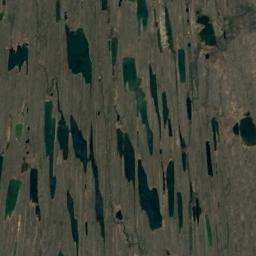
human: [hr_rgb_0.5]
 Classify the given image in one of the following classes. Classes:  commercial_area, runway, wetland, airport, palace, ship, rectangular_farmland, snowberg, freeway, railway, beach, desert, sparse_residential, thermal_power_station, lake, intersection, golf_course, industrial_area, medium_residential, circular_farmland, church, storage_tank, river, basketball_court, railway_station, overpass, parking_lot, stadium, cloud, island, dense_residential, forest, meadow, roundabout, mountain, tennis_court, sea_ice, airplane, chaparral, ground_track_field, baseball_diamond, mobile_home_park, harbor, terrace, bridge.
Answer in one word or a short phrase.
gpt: wetland